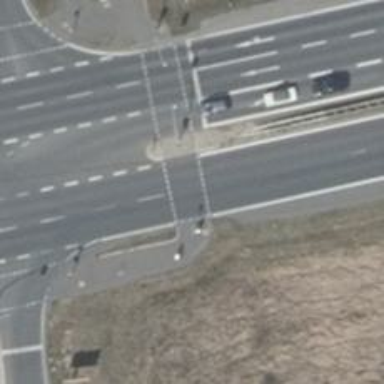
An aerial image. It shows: Asphalt primary motorway.